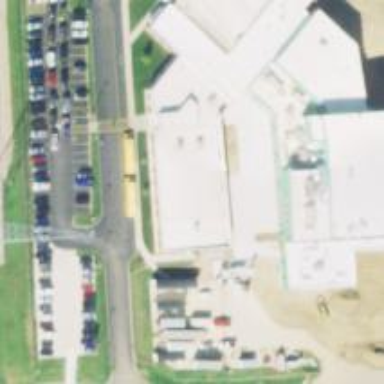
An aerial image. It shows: School.